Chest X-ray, AP view. Patient: 52 years old, sex M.
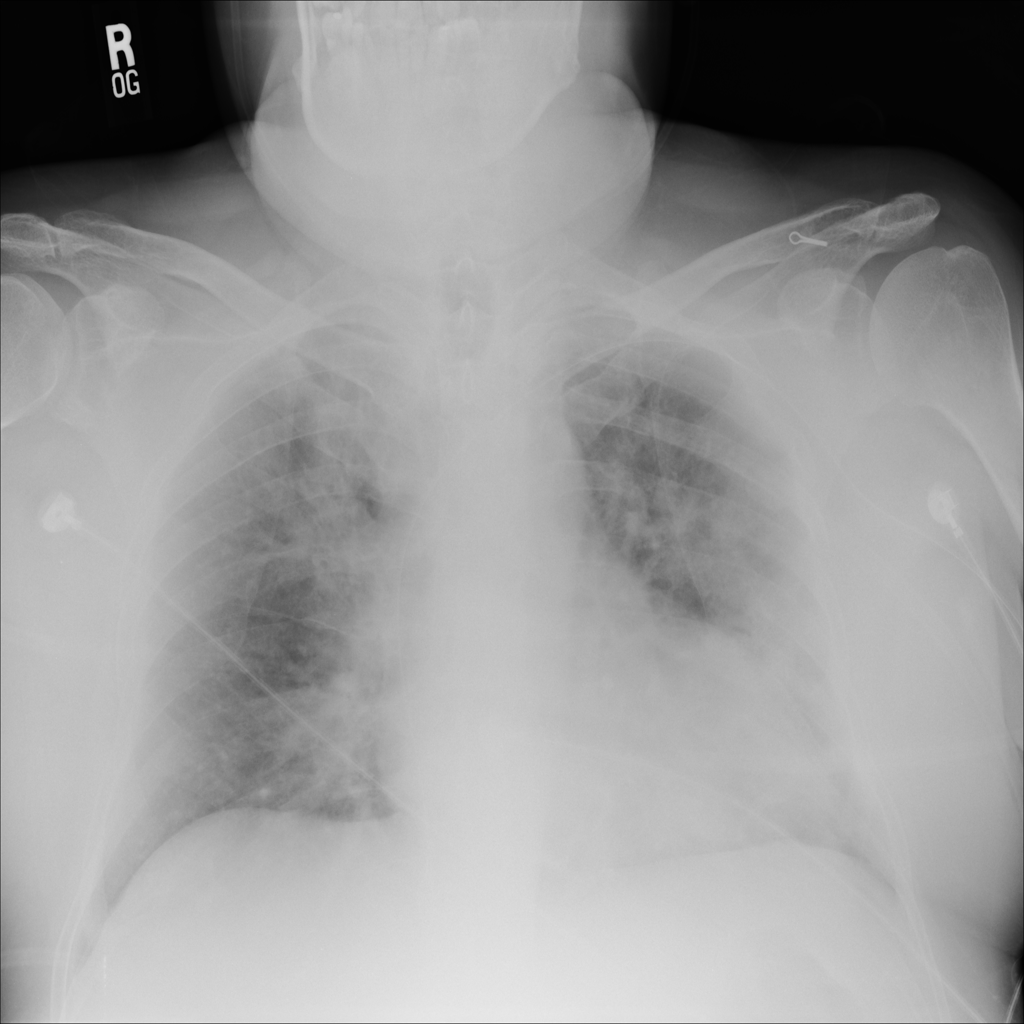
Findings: No Finding